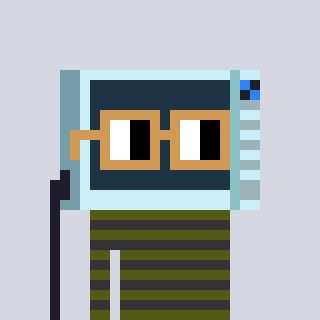
a pixel art character with square brown glasses, a microwave-shaped head and a grayscale-colored body on a cool background